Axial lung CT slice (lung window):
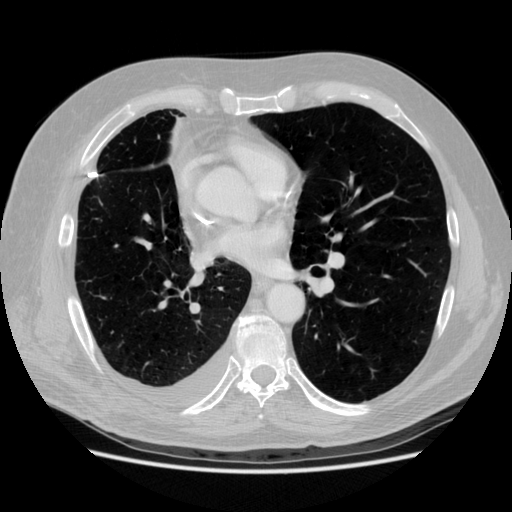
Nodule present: no